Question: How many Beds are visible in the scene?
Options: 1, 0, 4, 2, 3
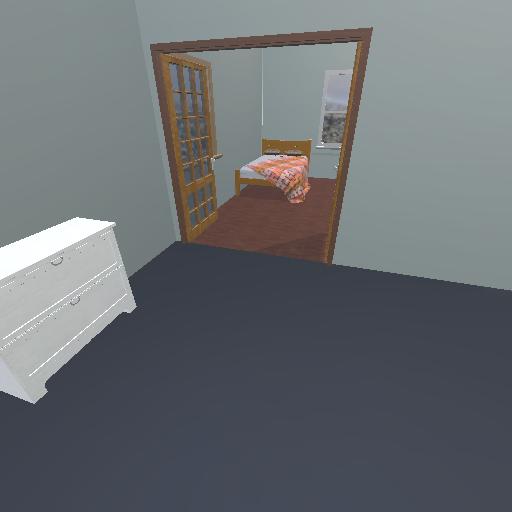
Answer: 1